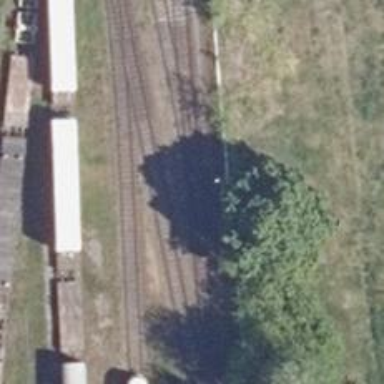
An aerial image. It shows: Railway switch.